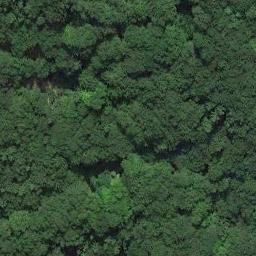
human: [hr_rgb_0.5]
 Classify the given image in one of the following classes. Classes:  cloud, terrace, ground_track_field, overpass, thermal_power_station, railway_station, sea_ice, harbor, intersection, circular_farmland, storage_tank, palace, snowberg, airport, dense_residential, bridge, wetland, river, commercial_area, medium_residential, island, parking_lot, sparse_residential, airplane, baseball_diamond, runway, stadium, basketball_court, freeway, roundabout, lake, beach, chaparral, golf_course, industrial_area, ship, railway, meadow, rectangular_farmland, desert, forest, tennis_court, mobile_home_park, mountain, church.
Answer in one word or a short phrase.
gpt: forest